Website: macys
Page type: billing-address
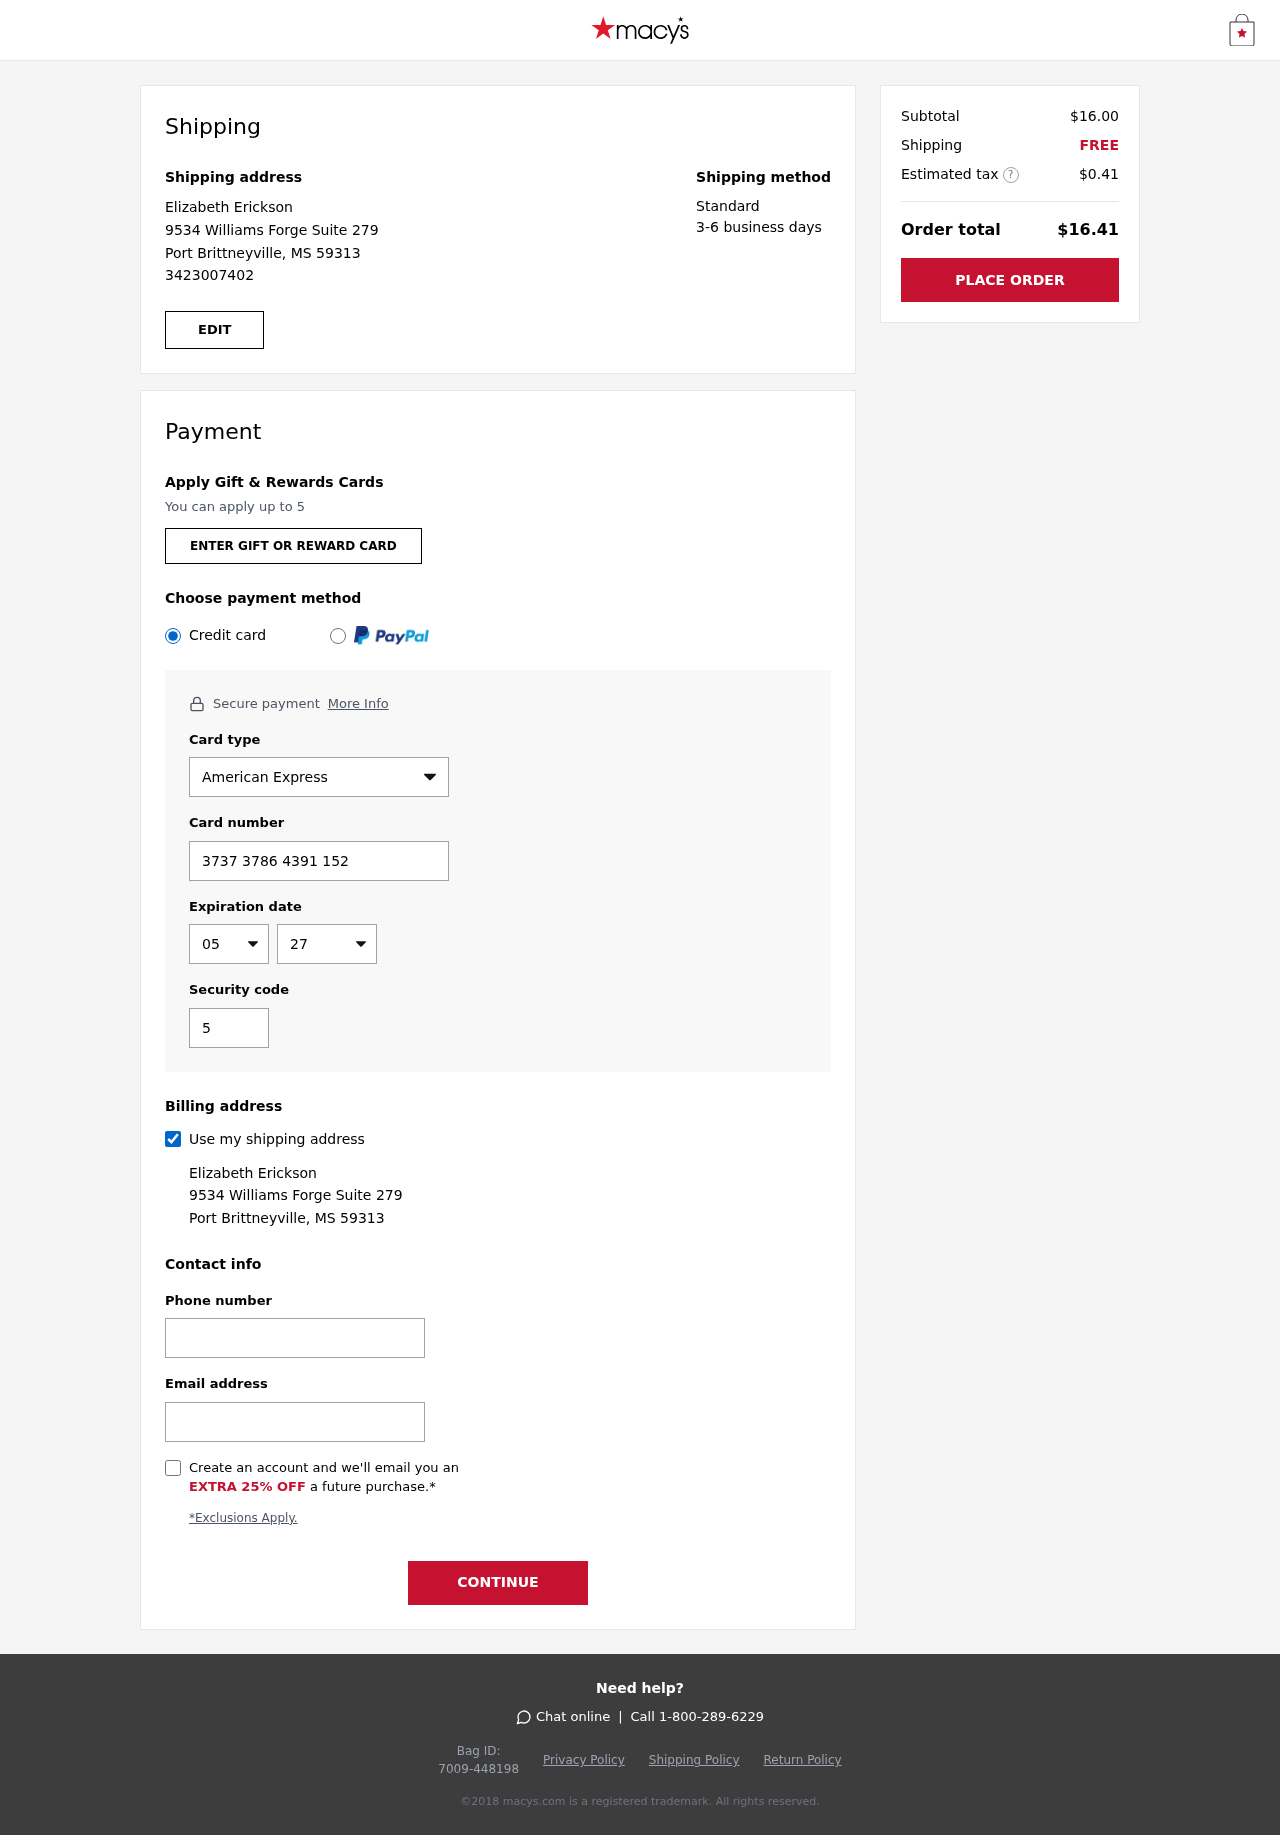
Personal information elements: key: PII_CARD_CVV
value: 5082
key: PII_CARD_EXPIRY_MONTH
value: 05
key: PII_CARD_EXPIRY_YEAR
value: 27
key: PII_CARD_NUMBER
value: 3737 3786 4391 152
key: PII_CARD_TYPE
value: American Express
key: PII_EMAIL
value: elizabeth.erickson@yahoo.com
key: PII_FULLNAME
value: Elizabeth Erickson
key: PII_PHONE
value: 3423007402
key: PII_STREET
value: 9534 Williams Forge Suite 279
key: PII_CITY_STATE_ZIP
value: Port Brittneyville, MS 59313
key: PII_FIRSTNAME
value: Elizabeth
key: PII_LASTNAME
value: Erickson
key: PII_FULLNAME2
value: Elizabeth Erickson
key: PII_FULLNAME3
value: Elizabeth Erickson
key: PII_FIRSTNAME2
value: Elizabeth
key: PII_FIRSTNAME3
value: Elizabeth
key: PII_LASTNAME2
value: Erickson
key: PII_LASTNAME3
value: Erickson
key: PII_FIRSTNAME_DERIVED
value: Elizabeth
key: PII_LASTNAME_DERIVED
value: Erickson
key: PII_FULLNAME_DERIVED
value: Elizabeth Erickson
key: PII_NAME_FULL_DERIVED
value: Elizabeth Erickson
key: PII_PHONE2
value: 3423007402
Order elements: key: ORDER_SUBTOTAL
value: $16.00
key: ORDER_SHIPPING_COST
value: FREE
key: ORDER_TAX
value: $0.41
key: ORDER_TOTAL
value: $16.41